Question: I am trying to combine two colourmap legends in one. Colour values are defined from third (z) data.
I am trying plot one legend colormap with two color scheme.
'''
from scipy.optimize import curve_fit
import matplotlib.pyplot as plt
import numpy as np
import pandas as pd
df = pd.read_excel('C:\\Users\user1\\PycharmProjects\\untitled\\Python_test.xlsx')
x = df['Vp_dry']
y = df['Vs_dry']
q = df['Vp_wet']
w = df['Vs_wet']
fig, ax = plt.subplots()
popt, pcov = curve_fit(lambda fx, a, b: a * fx ** -b, x, y)
x_linspace = np.linspace(min(x - 100), max(x + 100), 100)
power_y = popt[0]*x_linspace ** -popt[1]
ax1 = plt.scatter(x, y, c=df['Porosity'], cmap=plt.cm.Greys, vmin=2, vmax=df['Porosity'].max(), edgecolors="#B6BBBD")
plt.plot(x_linspace, power_y, color='grey', label='Dry')
popt, pcov = curve_fit(lambda fx, a, b: a * fx ** -b, q, w)
q_linspace = np.linspace(min(q - 100), max(q + 100), 100)
power_w = popt[0]*q_linspace ** -popt[1]
ax2 = plt.scatter(q, w, c=df['Porosity'], cmap=plt.cm.Blues, vmin=2, vmax=df['Porosity'].max(), edgecolors="#3D83C1")
plt.plot(q_linspace, power_w, label='Wet')
cbar = fig.colorbar(ax2)
cbar = fig.colorbar(ax1)
cbar.set_label("Porosity (%)")
plt.xlabel('Vp (m/s)')
plt.ylabel('Vs (m/s)')
plt.grid()
plt.legend()
plt.show()
'''
Desired result:
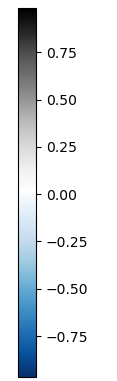
Answer: You seem to need a colorbar with two color maps combined, one of them reversed, and have the ticks changed to percentage values.
An approach is to manually create a second subplot, use two images and make it look like a colorbar:
'''
import matplotlib.pyplot as plt
import matplotlib.ticker as mtick
import numpy as np
# first create some dummy data to plot
N = 100
x = np.random.uniform(0, 10, N)
y = np.random.normal(15, 2, N)
q = np.random.uniform(0, 10, N)
w = np.random.normal(10, 2, N)
df_porosity = np.random.uniform(0, 5, N)
fig, (ax, ax2) = plt.subplots(ncols=2, figsize=(6, 4), gridspec_kw={"width_ratios": [1, 0.08]})
plot1 = ax.scatter(x, y, c=df_porosity, cmap=plt.cm.Greys, vmin=2, vmax=df_porosity.max(), edgecolors="#B6BBBD")
plot2 = ax.scatter(q, w, c=df_porosity, cmap=plt.cm.Blues, vmin=2, vmax=df_porosity.max(), edgecolors="#3D83C1")
img_cbar = np.linspace(0, 1, 256).reshape(256, 1)
ax2.imshow(img_cbar, cmap=plt.cm.Blues, extent=[0, 1, 1, 0]) # aspect='auto')
ax2.imshow(img_cbar, cmap=plt.cm.Greys, extent=[0, 1, -1, 0])
ax2.set_ylim(-1, 1)
ax2.set_aspect(10)
ax2.set_ylabel("Porosity (%)")
ax2.yaxis.set_label_position("right")
ax2.set_xticks([])
ax2.yaxis.tick_right()
# optionally show the ticks as percentage, where 1.0 corresponds to 100 %
ax2.yaxis.set_major_formatter(mtick.PercentFormatter(1.0))
plt.tight_layout()
plt.show()
'''
<URL>